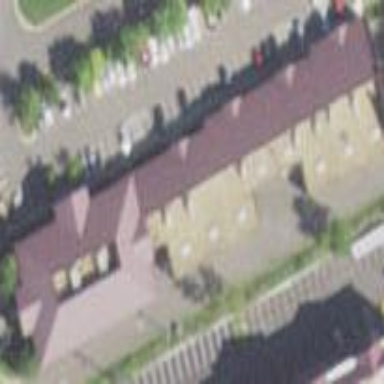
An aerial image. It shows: Hotel building.